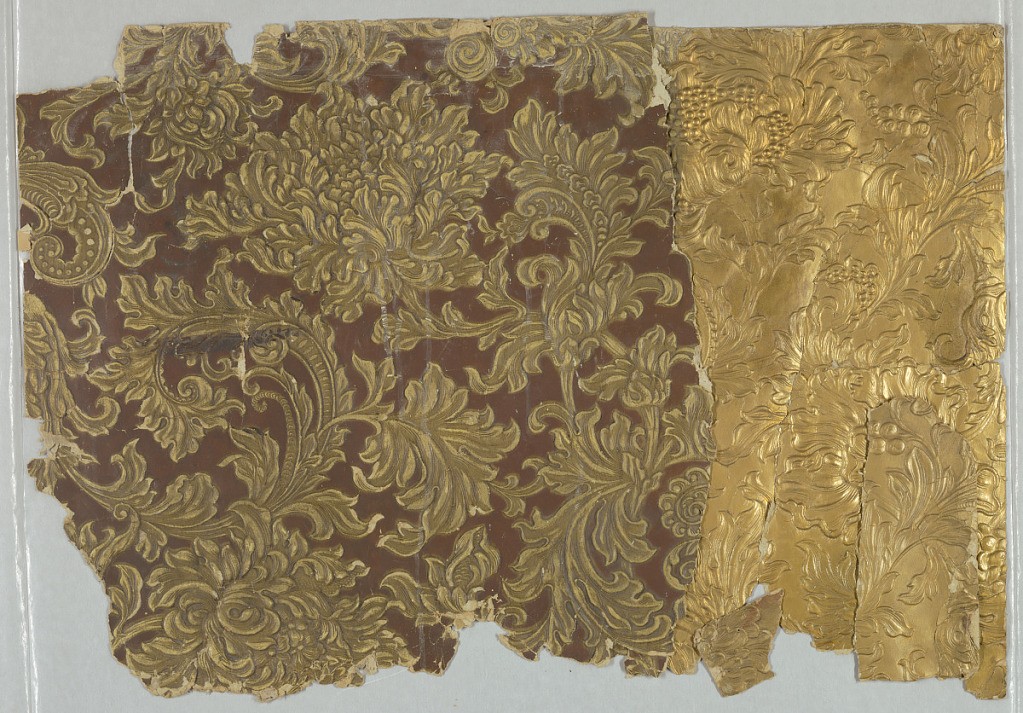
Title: Sidewall
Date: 1875–1900
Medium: Composition paper, embossed in relief
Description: Imitation leather. Samples of composition paper wallcovering imitating leather, embossed in relief. From third floor library at 21 East 72 Street, New York City.